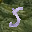
Label: 5